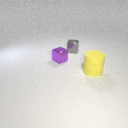
large yellow rubber cylinder in front of small purple metal cube